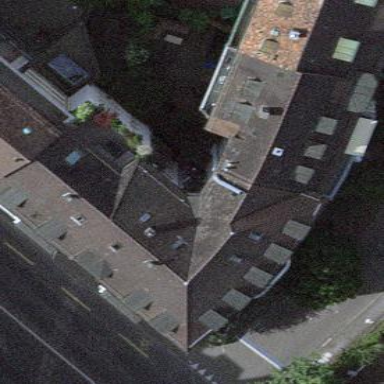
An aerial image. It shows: Gabled-roof apartment building with maroon roof tiles.